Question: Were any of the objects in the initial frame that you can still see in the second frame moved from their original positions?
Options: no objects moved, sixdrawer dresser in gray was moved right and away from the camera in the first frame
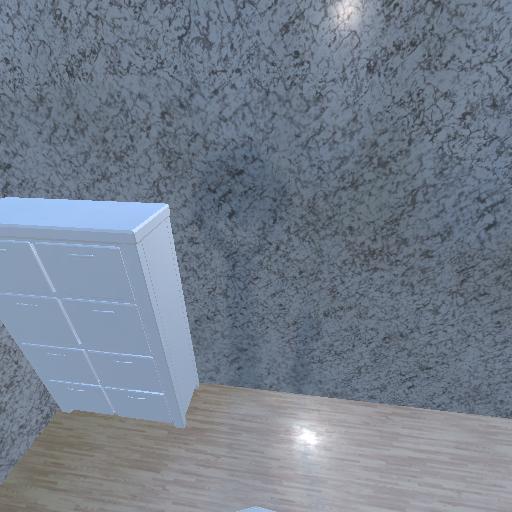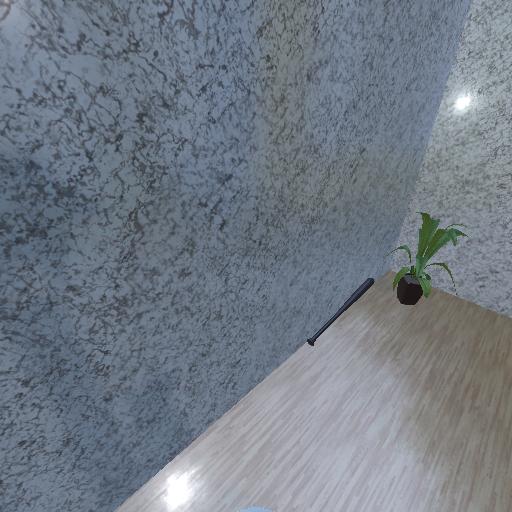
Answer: no objects moved